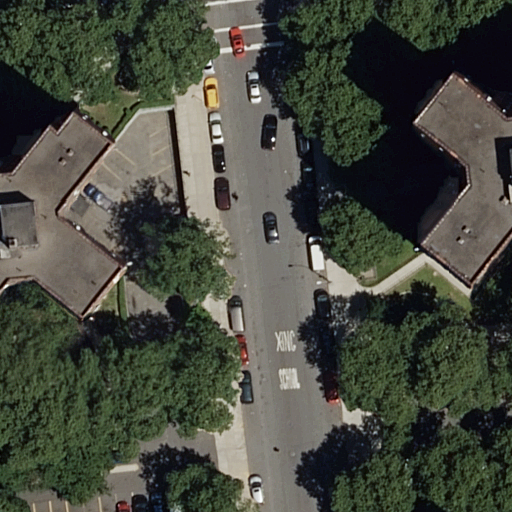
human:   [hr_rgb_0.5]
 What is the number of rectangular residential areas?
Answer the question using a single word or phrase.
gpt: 1

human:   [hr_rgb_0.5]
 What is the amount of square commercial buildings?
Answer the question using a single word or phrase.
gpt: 0

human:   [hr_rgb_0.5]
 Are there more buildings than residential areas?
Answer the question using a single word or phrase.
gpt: yes

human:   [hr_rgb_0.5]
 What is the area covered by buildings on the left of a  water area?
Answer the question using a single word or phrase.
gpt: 0m2

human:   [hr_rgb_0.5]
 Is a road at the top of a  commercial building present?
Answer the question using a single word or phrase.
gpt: no

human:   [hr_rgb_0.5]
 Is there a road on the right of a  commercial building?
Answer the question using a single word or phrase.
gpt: no

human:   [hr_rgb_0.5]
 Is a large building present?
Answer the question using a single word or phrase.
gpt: yes

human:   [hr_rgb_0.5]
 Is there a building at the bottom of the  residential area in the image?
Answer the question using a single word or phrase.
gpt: no

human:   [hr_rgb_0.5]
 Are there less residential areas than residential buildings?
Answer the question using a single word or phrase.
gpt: yes

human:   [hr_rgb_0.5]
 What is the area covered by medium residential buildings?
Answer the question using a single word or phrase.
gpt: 469m2

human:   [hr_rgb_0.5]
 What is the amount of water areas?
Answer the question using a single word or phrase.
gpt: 0

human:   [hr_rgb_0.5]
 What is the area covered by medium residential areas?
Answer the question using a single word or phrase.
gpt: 0m2

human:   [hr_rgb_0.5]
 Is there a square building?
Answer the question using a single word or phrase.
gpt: no

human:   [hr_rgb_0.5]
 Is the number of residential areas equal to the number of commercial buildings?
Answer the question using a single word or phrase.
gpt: no

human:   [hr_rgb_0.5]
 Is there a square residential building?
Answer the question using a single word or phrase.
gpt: no

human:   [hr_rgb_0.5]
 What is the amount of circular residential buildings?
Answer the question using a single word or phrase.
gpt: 0

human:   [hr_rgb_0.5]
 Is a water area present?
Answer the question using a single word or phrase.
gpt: no

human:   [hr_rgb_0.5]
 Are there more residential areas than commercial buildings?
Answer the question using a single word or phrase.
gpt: yes

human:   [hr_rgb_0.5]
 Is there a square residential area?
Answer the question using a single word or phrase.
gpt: no

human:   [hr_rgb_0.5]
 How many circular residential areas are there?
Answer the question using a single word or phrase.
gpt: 0

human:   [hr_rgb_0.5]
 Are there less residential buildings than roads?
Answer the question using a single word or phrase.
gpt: yes

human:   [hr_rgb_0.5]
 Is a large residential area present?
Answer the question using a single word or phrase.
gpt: yes

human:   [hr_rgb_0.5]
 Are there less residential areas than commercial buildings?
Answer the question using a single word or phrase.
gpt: no

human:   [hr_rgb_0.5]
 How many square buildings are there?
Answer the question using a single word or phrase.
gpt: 0

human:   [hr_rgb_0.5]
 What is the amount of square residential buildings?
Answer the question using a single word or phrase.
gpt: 0

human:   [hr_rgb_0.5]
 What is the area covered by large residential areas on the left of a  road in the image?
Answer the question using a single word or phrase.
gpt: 9839m2

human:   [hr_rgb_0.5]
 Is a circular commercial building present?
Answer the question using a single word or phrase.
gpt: no

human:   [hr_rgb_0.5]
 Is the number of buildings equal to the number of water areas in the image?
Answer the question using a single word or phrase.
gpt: no

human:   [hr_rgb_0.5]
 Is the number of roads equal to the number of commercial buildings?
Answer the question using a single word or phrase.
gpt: no

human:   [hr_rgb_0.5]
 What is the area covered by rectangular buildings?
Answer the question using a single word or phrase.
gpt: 0m2

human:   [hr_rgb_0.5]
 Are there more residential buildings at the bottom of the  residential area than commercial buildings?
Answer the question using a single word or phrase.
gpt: no

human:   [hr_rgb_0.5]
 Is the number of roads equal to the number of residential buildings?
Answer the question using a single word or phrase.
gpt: no

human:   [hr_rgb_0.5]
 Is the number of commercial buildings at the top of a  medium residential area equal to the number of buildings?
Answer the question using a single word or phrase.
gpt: no

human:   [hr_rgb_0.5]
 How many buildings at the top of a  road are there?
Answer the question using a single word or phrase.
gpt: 2

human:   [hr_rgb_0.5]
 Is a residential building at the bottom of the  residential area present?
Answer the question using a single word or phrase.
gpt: no

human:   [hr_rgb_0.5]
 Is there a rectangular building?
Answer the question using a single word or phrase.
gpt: no